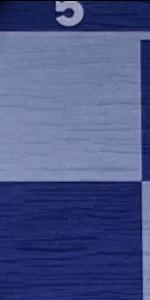
Label: Empty